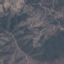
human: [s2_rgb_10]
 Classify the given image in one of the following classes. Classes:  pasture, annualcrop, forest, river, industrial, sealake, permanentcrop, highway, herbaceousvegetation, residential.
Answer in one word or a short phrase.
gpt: HerbaceousVegetation